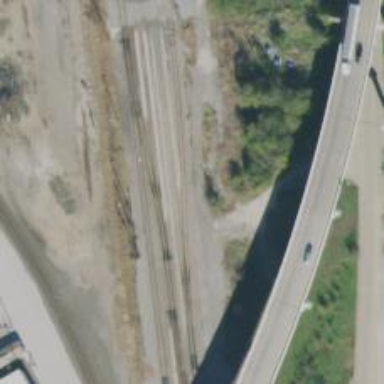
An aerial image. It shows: Abandoned railway.